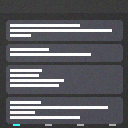
Screen state: on